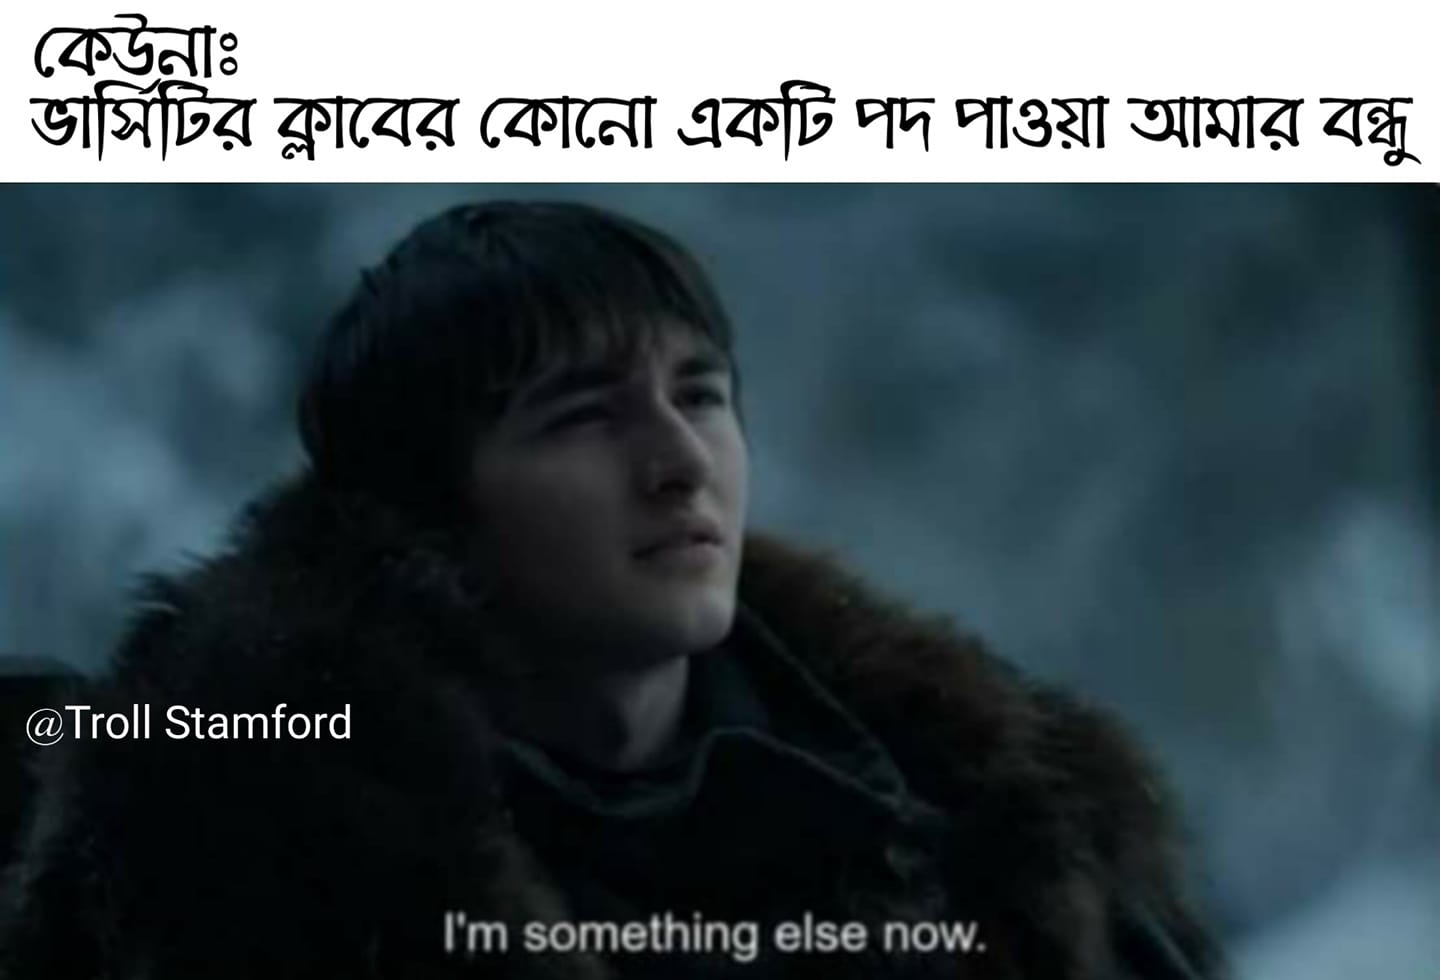
Caption: কেউনাঃ ভার্সিটির ক্লাবের কোনো একটি পদ পাওয়া আমার বন্ধু  I'm something else now
Label: non-hate